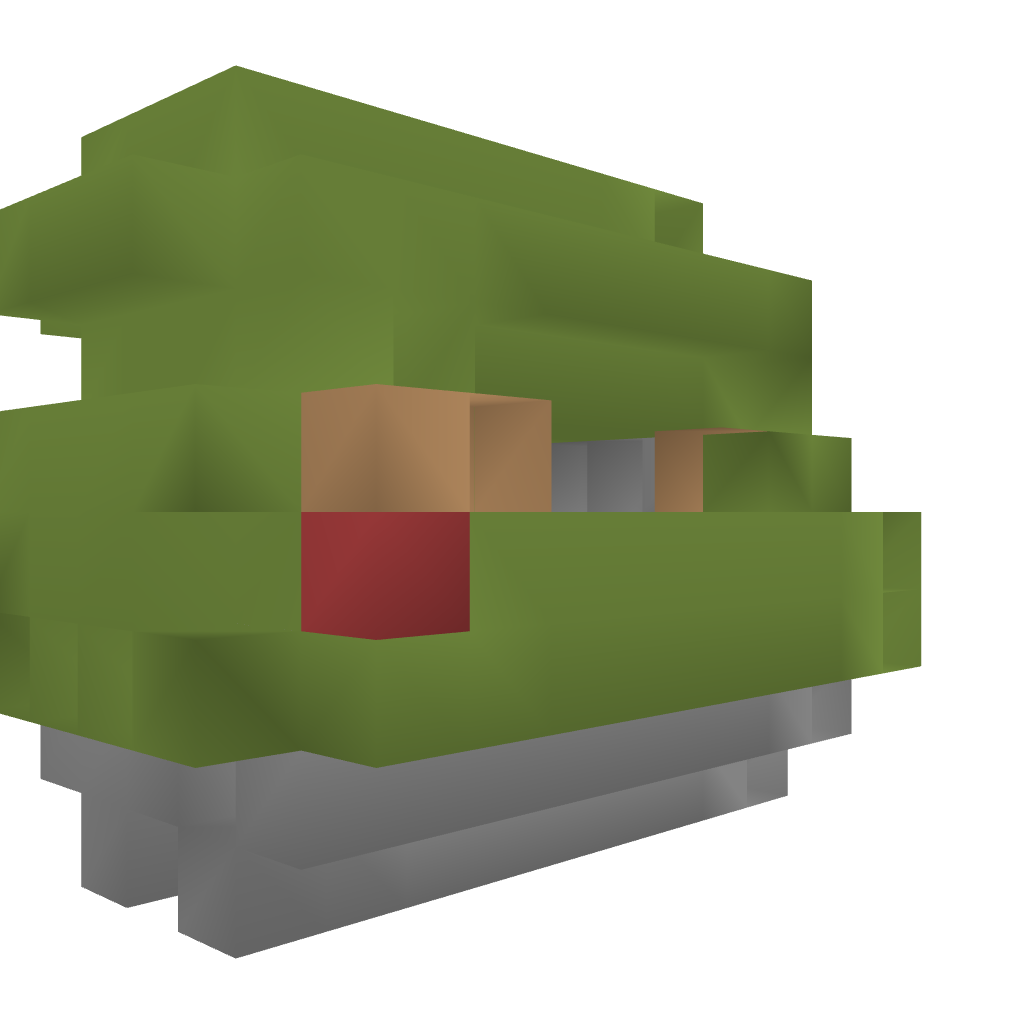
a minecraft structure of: Small Canon (1-5) bad low quality